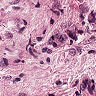
Metastatic tissue present: yes